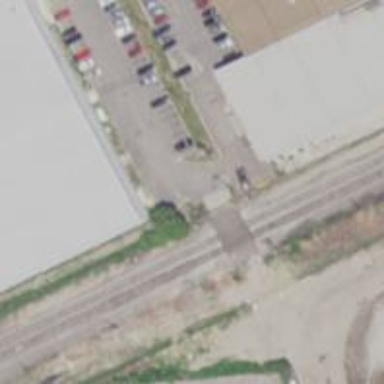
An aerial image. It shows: Railway level crossing.